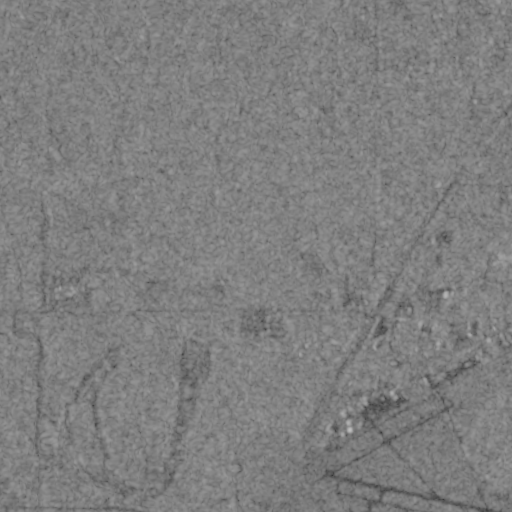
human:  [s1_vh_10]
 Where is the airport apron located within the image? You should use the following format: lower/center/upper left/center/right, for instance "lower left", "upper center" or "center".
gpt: The airport apron is located in the lower right of the image.
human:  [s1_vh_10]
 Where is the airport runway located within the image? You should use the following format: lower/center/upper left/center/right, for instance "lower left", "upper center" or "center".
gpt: The airport runway is located in the lower right of the image.
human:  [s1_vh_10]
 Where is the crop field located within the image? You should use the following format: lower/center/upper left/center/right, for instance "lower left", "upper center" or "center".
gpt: The crop field is located in the upper right of the image.
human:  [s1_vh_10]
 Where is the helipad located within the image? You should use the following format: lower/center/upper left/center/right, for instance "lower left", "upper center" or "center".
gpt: The helipad is located in the lower right of the image.
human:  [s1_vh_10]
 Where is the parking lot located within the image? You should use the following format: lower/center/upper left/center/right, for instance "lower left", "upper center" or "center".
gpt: The parking lot is located in the lower left of the image.
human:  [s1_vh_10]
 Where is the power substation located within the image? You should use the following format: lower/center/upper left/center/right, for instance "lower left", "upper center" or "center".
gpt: The power substation is located in the center left of the image.
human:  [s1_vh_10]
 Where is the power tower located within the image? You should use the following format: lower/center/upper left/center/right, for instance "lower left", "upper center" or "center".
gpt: The power tower is located in the lower left of the image.
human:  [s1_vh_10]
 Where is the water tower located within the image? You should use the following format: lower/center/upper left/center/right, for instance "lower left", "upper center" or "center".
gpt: The water tower is located in the center left of the image.
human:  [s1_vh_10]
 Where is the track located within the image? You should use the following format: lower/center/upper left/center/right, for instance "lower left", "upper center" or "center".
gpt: There is no track in the image.

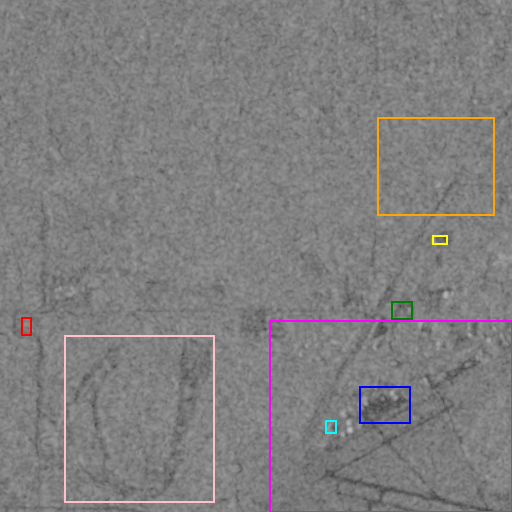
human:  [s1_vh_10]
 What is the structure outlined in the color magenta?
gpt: The structure outlined in magenta is an airport.
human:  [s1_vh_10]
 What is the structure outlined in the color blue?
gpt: The structure outlined in blue is an airport apron.
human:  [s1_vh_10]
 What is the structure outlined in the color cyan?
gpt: The structure outlined in cyan is an airport hangar.
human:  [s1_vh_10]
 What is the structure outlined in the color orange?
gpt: The structure outlined in orange is a crop field.
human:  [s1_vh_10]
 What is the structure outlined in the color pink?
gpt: The structure outlined in pink is a park.
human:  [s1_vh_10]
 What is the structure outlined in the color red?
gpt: The structure outlined in red is a power substation.
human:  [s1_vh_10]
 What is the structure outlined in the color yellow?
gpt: The structure outlined in yellow is a building.
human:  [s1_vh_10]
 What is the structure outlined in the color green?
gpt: The structure outlined in green is a building.
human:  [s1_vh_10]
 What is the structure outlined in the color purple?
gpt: There is no purple outline.